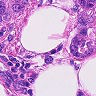
Metastatic tissue present: yes